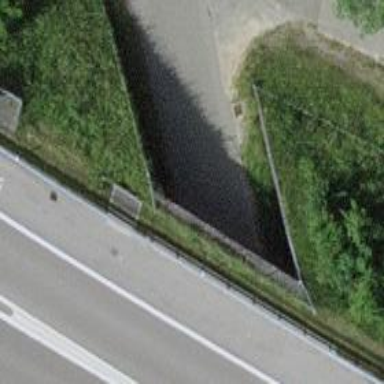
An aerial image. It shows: Unclassified road with tunnel.